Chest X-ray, PA view. Patient: 15 years old, sex F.
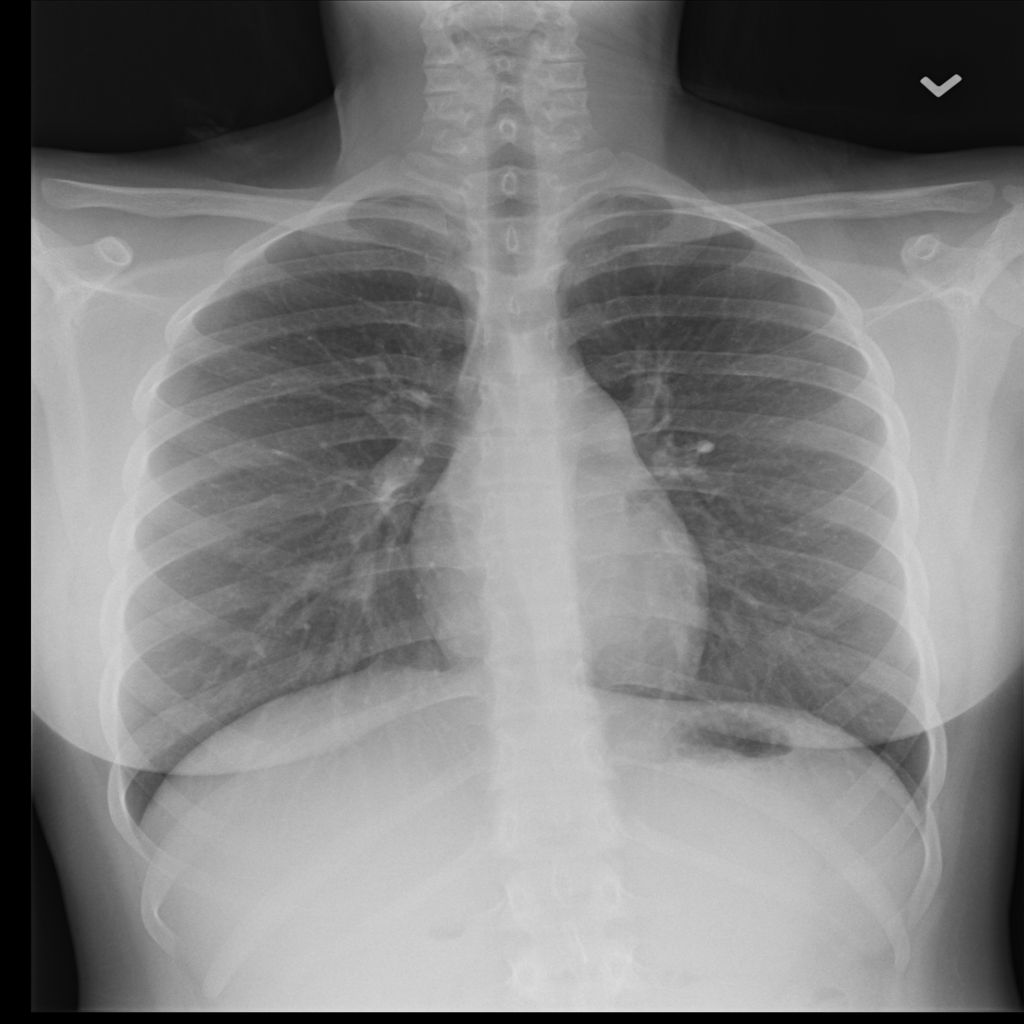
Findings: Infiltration